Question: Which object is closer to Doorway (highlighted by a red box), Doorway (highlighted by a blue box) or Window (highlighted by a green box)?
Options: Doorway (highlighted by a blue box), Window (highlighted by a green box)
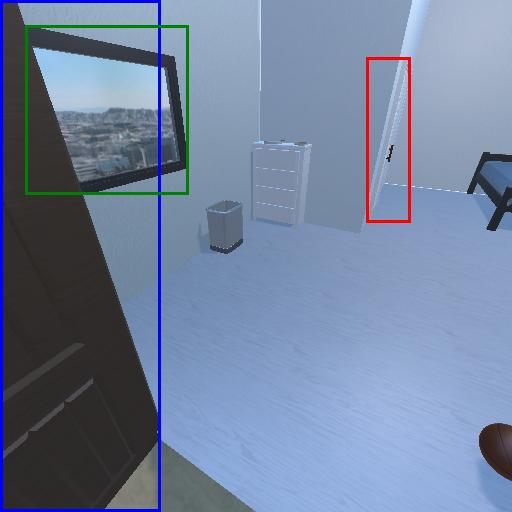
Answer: Doorway (highlighted by a blue box)